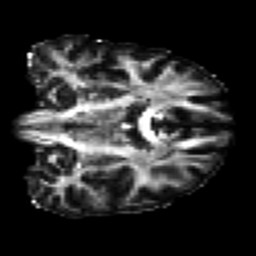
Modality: FA
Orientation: coronal
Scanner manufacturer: siemens
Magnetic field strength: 3 T
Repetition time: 7.8 s
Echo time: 0.09 s